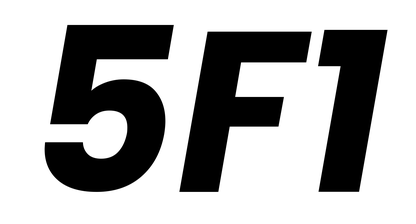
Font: Poppins-BoldItalic